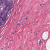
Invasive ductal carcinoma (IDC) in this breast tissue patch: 1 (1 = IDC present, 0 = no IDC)